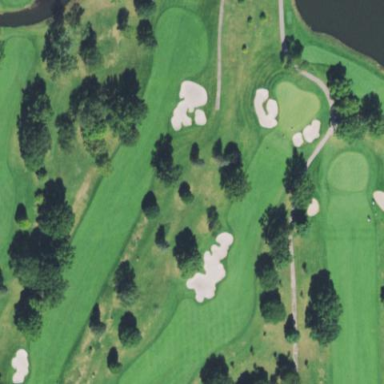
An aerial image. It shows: Golf fairway surrounded by grass.